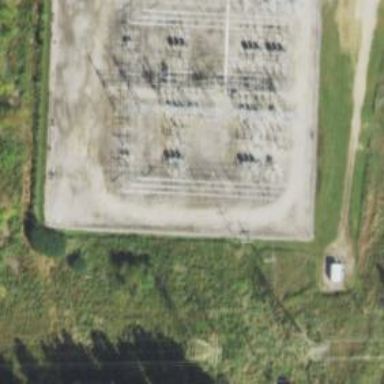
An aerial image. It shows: Switch for power supply.